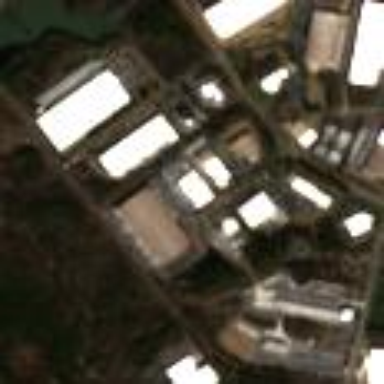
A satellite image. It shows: Industrial area.